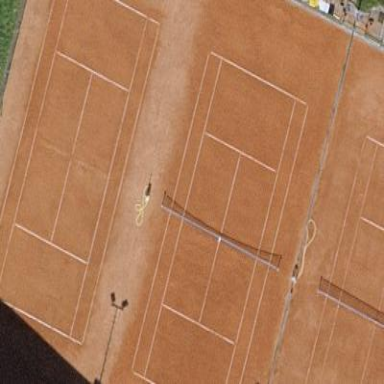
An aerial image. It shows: Tennis court in leisure pitch.